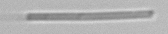
Label: fiber